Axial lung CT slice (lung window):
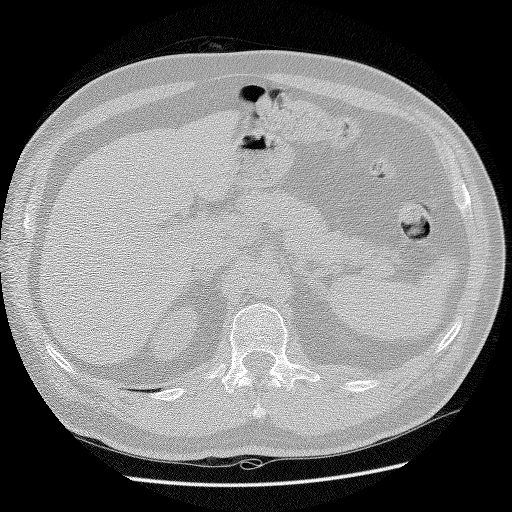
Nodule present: no